Question: Every time I open some website with VS 11 the "Target Framework" is being reset to version 4.0, even if I've changed it before to 4.5.

Is it a known bug?
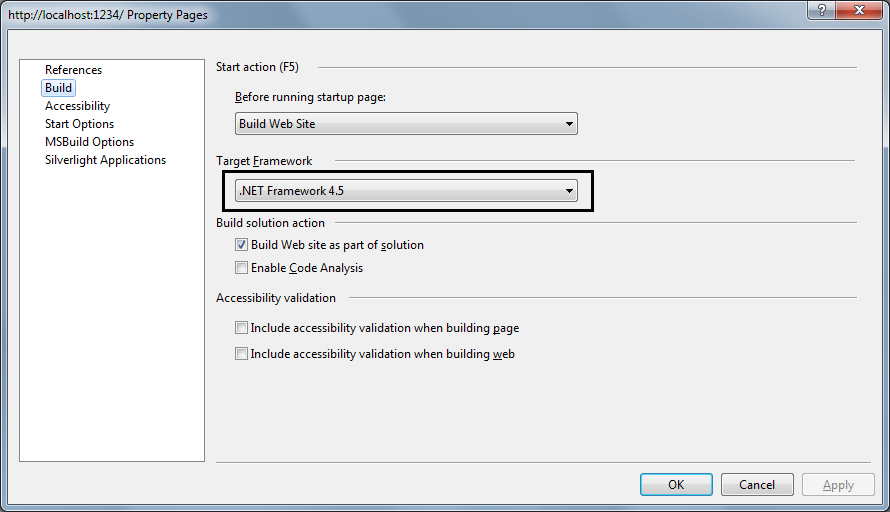
Answer: modifying the sln file solved it